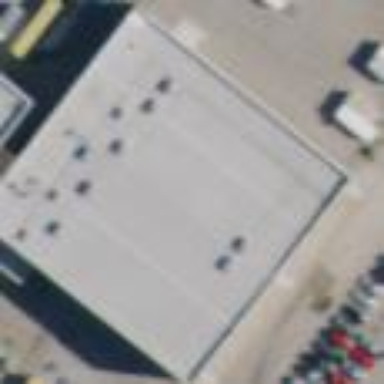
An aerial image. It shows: Building housing bowling alley.